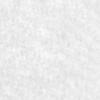
Label: no_change